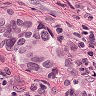
Metastatic tissue present: yes